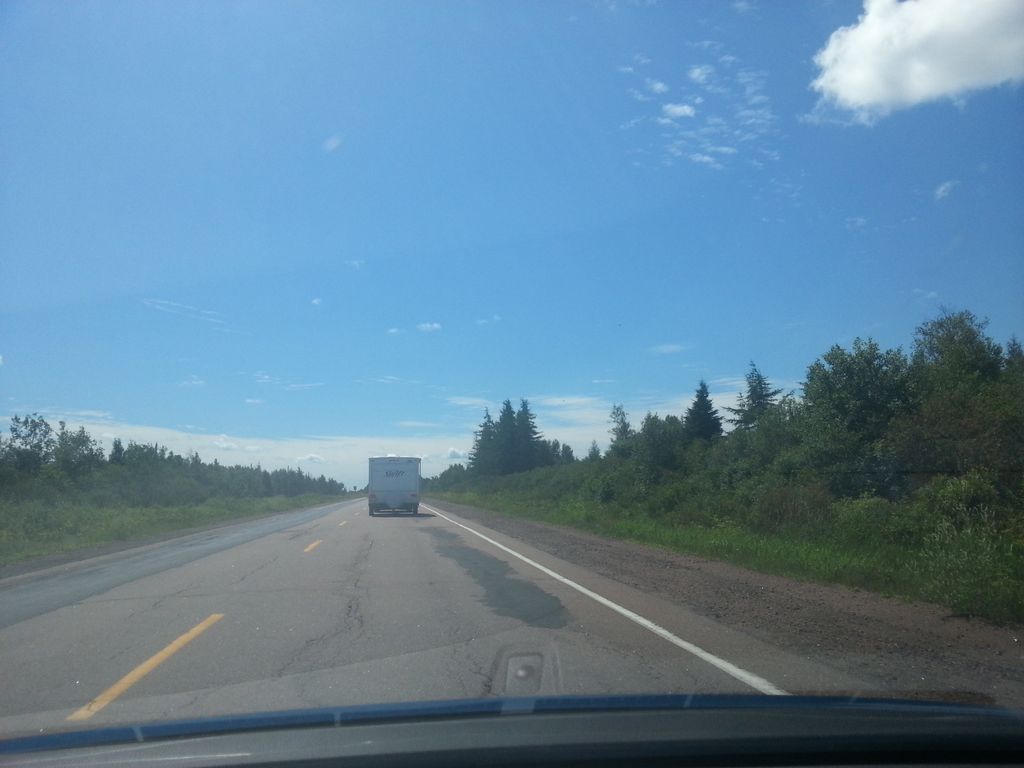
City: charlottetown